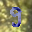
Label: 3